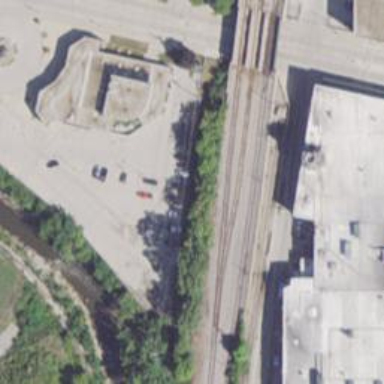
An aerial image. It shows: Railway siding with rails.